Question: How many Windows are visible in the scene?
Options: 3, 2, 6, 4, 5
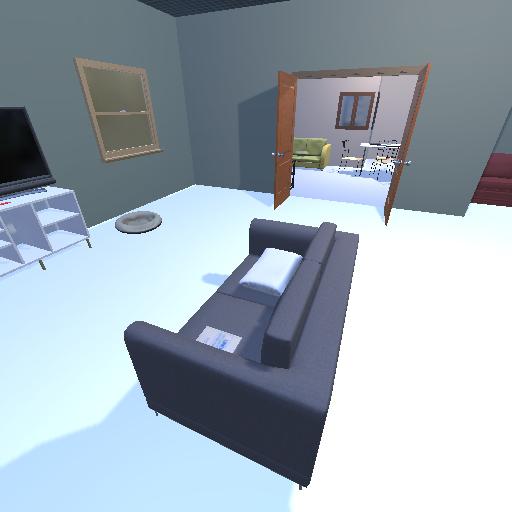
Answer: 3